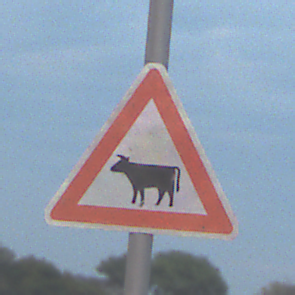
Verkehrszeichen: ViehtriebRechts
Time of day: SunriseSunset
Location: Outdoor (Nature)
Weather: PartlyCloudy
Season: NotSpecified
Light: Natural